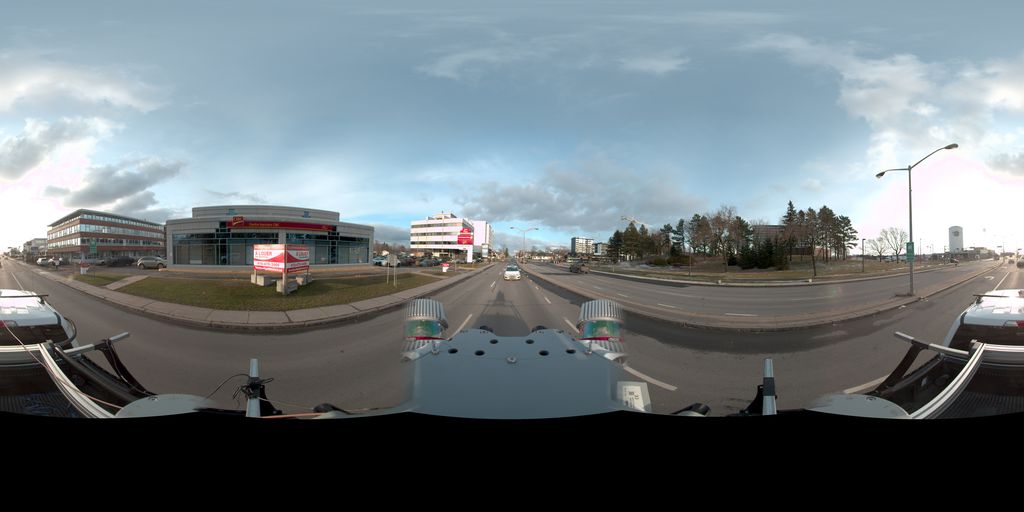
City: quebec_city